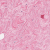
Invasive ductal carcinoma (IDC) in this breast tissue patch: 0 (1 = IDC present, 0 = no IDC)